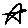
Label: star